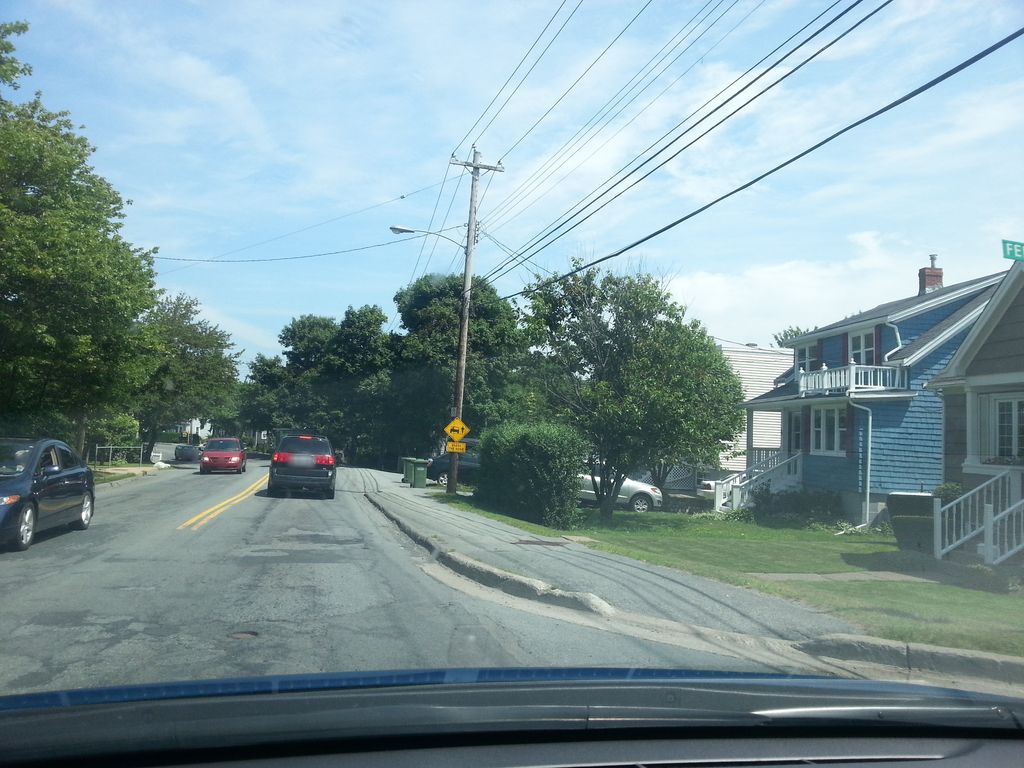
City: halifax